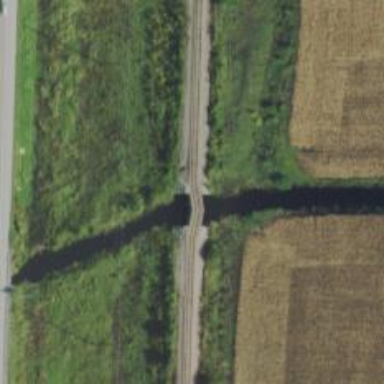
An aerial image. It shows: Bridge over railway line.